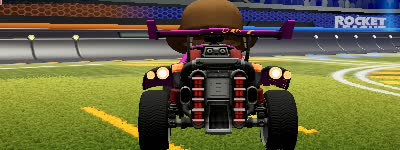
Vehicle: octane